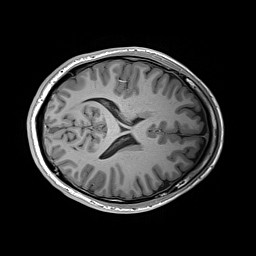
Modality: T1w
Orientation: axial
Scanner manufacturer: siemens
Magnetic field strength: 3 T
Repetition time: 2.2 s
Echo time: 0.00244 s